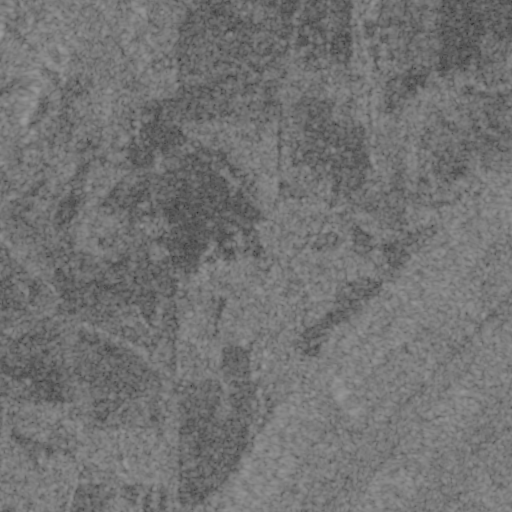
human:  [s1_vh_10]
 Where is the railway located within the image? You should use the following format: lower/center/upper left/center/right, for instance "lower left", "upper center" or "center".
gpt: The railway is located in the upper of the image.
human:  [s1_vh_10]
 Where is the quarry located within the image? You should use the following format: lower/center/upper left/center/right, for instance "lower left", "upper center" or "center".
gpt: There is no quarry in the image.

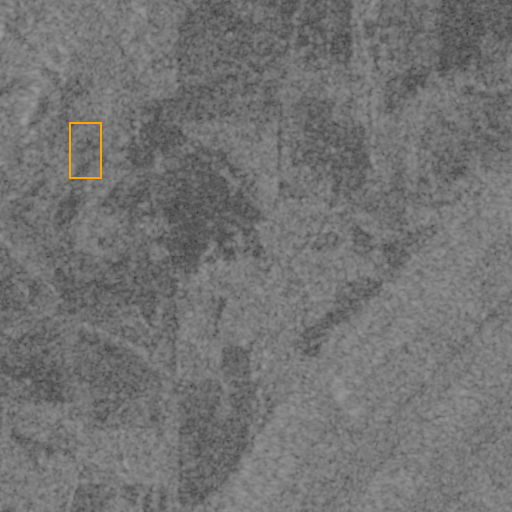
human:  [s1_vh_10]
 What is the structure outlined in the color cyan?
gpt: There is no cyan outline.
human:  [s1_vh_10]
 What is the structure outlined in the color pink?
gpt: There is no structure outlined in pink.